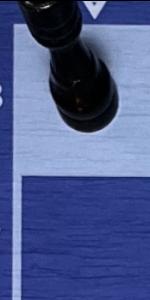
Label: Empty